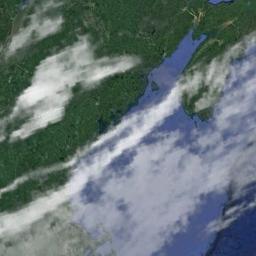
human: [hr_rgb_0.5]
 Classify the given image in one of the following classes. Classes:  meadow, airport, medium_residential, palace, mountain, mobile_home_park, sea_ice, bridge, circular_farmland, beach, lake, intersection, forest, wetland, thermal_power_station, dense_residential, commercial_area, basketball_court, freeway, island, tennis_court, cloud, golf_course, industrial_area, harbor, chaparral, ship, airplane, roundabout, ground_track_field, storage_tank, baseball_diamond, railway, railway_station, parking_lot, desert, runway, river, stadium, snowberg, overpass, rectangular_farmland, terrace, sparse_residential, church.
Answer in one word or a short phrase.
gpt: cloud